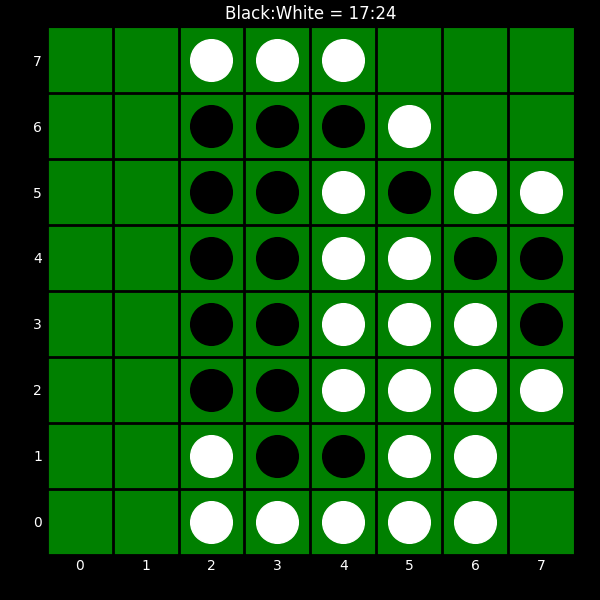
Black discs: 17
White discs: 24